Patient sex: M
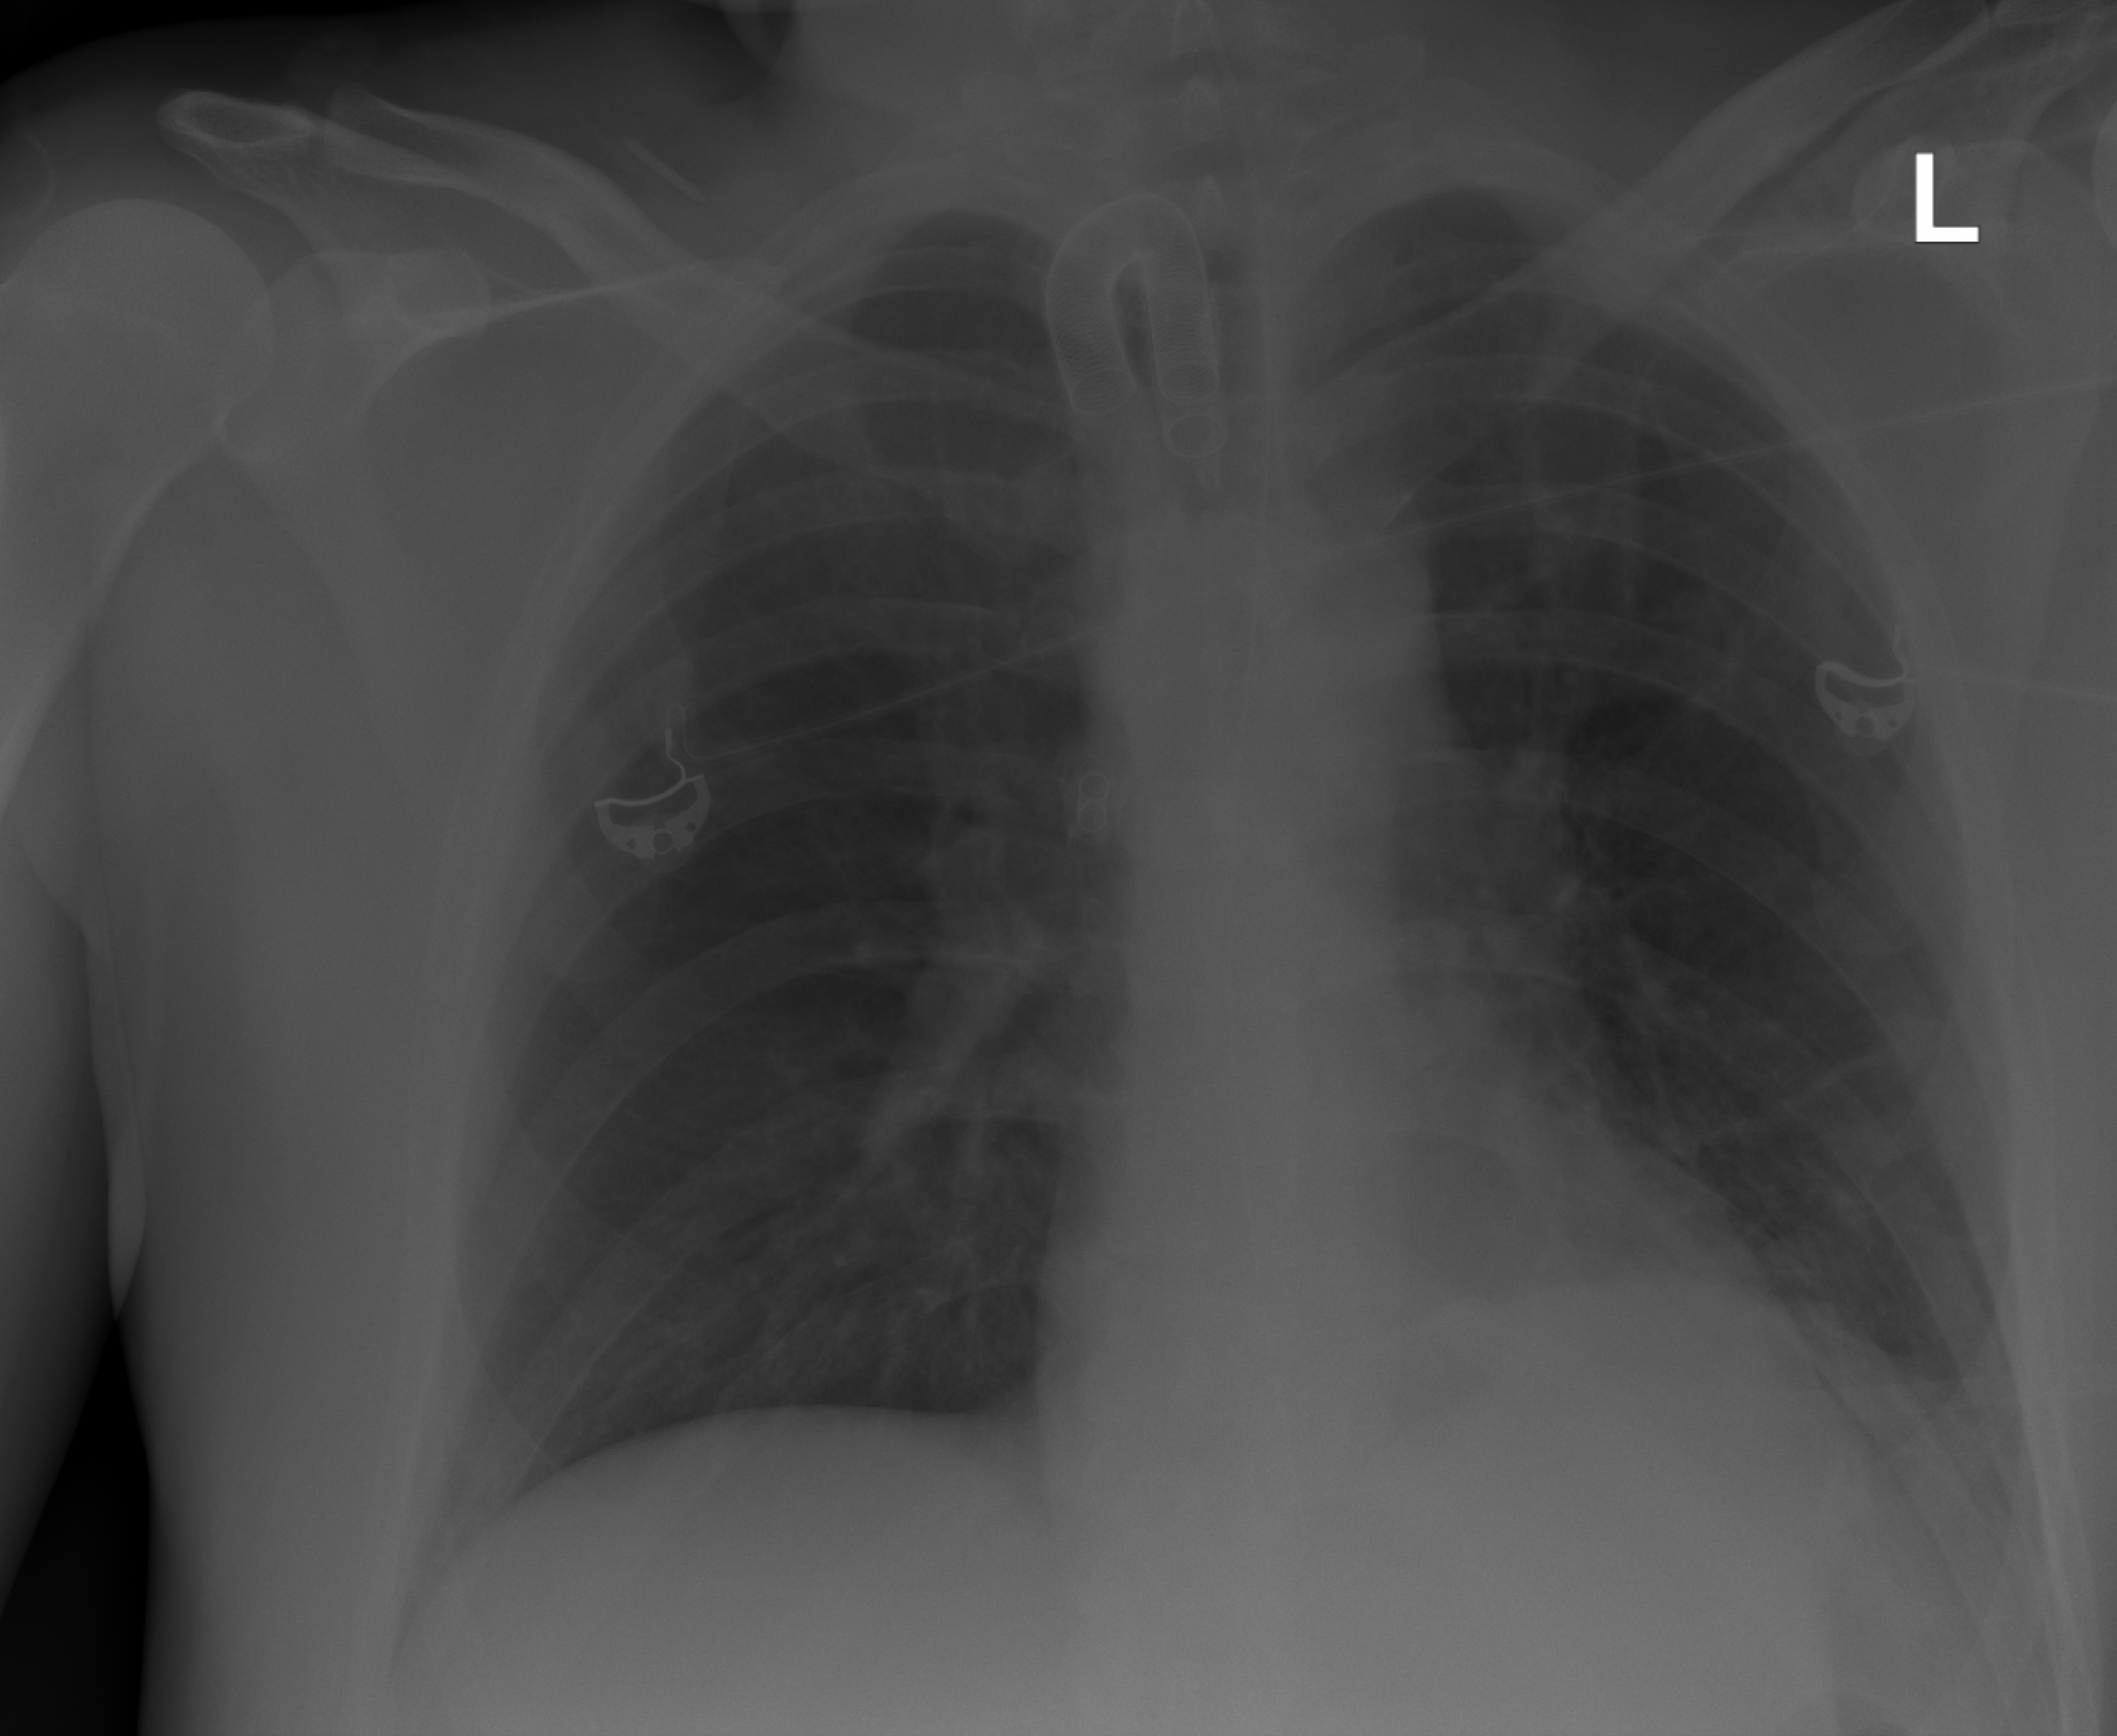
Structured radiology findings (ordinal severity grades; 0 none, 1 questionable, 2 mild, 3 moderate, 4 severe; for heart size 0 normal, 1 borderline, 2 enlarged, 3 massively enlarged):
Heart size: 0
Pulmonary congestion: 1
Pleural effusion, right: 0
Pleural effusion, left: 0
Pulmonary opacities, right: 0
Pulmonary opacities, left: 0
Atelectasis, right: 2
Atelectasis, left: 2